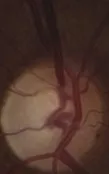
Eye fundi. Left eye. Fundi of II:3 show temporal pallor of both dics.
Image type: ophthalmic_imaging (fundus_photograph)